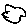
Label: cloud